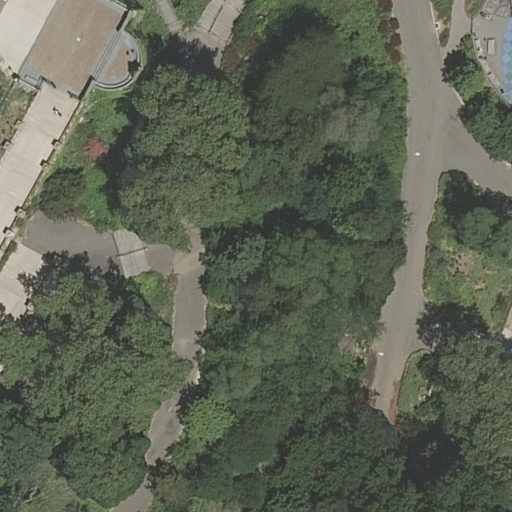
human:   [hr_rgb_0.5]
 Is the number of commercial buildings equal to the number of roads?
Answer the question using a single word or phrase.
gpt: no

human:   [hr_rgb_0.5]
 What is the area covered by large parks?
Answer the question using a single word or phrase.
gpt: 10345m2

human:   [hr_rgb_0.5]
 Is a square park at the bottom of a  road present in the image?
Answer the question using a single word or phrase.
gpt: no

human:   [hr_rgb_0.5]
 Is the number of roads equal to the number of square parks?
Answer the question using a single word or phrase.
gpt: no

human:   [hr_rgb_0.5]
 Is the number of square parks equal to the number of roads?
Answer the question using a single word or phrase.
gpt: no

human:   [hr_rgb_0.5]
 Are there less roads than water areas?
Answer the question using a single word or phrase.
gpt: no

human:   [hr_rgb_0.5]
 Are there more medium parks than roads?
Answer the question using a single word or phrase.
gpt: no

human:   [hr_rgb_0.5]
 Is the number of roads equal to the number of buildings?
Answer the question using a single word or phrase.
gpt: no

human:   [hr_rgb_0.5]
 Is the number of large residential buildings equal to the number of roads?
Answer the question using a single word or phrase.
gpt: no

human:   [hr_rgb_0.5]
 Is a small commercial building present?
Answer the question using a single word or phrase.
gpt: no

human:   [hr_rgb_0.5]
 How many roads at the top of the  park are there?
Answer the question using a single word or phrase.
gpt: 7

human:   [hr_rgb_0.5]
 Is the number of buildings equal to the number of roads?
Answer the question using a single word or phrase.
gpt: no

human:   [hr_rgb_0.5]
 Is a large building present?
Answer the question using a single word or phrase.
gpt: no

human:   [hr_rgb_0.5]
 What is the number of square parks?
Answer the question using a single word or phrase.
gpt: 0

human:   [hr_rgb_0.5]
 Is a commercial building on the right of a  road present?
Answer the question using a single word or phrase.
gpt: no

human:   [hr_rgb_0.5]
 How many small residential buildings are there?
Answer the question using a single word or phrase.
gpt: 0

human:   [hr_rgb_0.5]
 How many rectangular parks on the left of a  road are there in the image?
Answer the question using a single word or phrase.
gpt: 0

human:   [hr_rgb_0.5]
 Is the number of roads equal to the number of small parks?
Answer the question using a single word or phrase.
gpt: no

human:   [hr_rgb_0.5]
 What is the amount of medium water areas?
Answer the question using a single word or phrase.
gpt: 0

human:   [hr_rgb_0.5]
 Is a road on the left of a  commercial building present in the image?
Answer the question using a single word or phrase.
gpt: no

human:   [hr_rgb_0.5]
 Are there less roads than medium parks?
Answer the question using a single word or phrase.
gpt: no

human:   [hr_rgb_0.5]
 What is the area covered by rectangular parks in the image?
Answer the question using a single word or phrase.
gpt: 0m2

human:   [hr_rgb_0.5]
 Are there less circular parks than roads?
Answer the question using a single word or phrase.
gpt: yes

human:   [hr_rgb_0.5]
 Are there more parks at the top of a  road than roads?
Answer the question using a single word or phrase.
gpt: no

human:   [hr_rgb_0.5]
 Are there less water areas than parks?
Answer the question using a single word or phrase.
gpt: yes

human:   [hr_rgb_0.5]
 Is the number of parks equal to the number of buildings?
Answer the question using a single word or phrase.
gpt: no

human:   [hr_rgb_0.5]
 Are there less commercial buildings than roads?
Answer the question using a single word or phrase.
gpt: yes

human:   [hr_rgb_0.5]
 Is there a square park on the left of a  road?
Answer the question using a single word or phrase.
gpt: no

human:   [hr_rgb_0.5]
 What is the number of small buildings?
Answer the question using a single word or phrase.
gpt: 0

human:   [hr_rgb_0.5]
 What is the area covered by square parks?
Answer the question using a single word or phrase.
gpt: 0m2

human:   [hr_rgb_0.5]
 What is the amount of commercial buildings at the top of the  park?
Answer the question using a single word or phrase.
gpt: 0

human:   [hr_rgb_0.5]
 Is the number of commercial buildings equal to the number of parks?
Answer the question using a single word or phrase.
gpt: no

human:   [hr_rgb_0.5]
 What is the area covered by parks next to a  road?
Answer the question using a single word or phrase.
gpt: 10345m2

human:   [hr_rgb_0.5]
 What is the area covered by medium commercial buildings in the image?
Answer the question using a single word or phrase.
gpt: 0m2

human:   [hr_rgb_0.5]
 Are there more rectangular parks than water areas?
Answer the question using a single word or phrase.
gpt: no

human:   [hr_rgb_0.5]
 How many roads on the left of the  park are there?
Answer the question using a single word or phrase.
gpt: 12